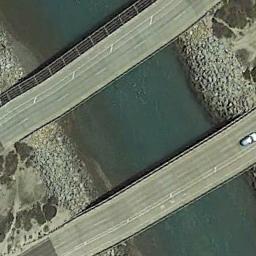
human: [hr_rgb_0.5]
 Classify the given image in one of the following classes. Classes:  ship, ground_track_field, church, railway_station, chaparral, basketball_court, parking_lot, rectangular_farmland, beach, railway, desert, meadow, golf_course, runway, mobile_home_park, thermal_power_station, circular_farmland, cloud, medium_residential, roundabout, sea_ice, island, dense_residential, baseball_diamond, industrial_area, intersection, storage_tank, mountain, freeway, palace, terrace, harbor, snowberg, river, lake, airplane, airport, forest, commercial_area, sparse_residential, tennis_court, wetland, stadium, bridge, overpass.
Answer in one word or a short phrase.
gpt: bridge